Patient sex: M
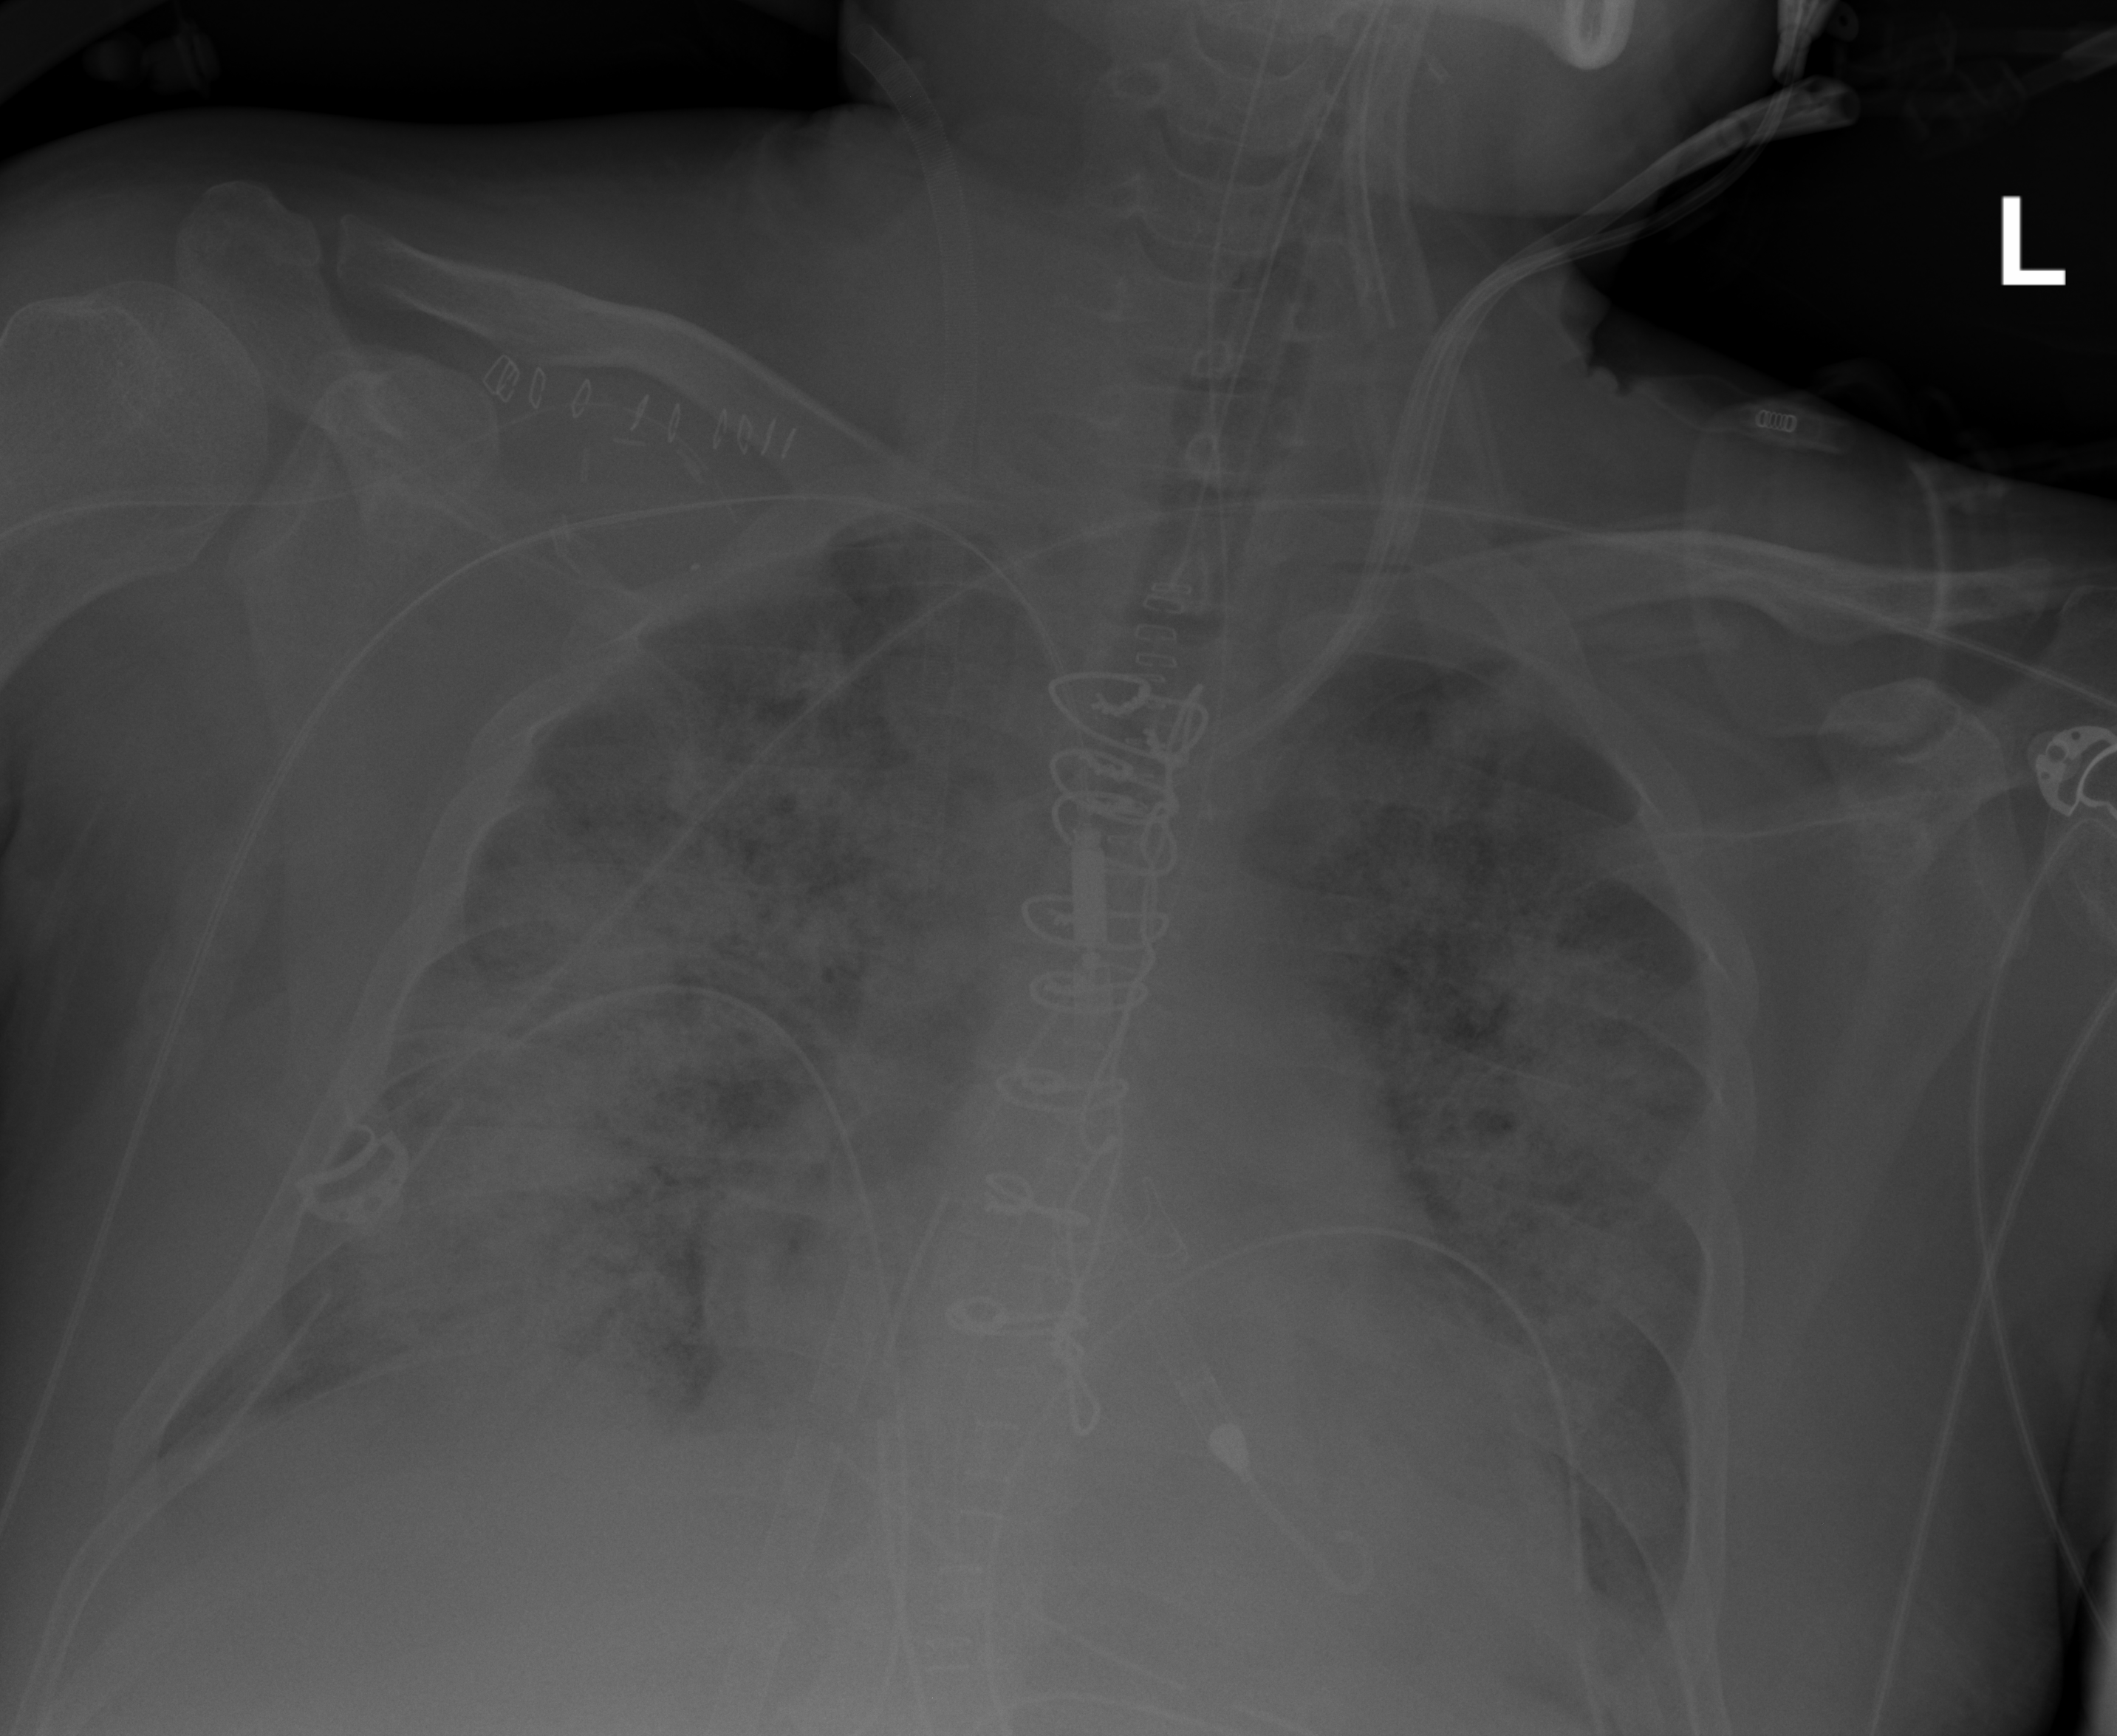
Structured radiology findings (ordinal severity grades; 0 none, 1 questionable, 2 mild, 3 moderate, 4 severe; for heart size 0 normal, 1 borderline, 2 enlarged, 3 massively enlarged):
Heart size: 2
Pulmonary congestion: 4
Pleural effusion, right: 1
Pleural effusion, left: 1
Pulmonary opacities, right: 4
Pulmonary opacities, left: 4
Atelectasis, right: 0
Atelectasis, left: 0